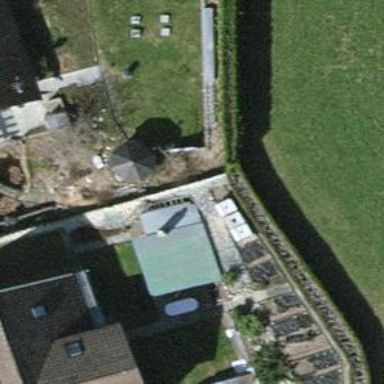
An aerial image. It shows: Hedge barrier.